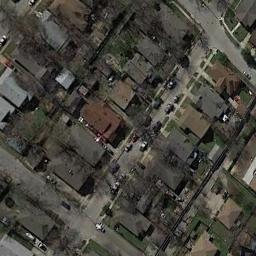
Label: residential